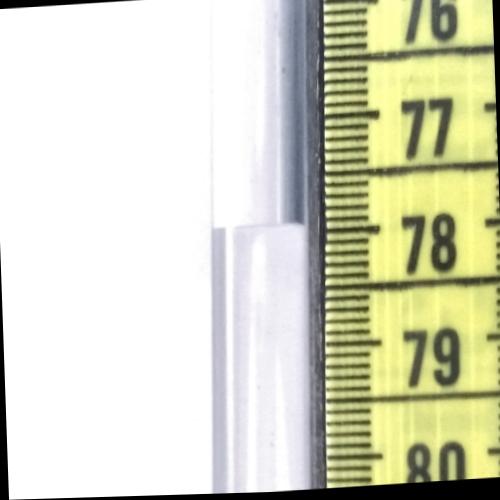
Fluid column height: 77.9 cm